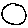
Label: circle